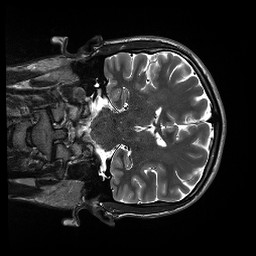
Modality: T2w
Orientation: coronal
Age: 28
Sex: male
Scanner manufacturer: siemens
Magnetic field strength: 3 T
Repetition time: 13.52 s
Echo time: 0.088 s